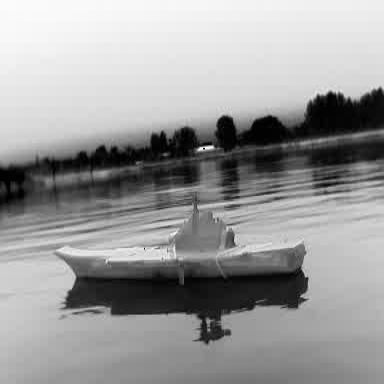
There is a warship in the infrared image.